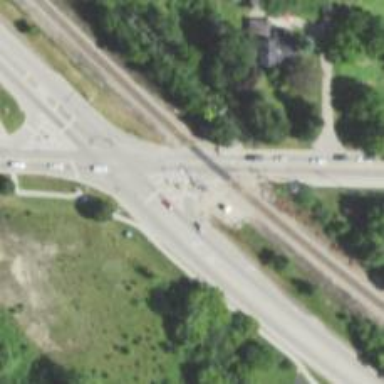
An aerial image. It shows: Secondary link road.